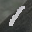
Label: 1